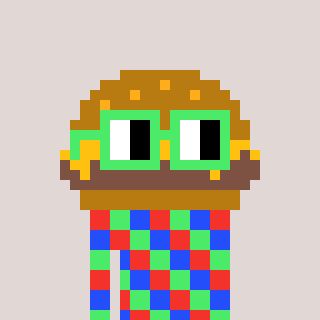
a pixel art character with square light green glasses, a burger-shaped head and a computerblue-colored body on a warm background